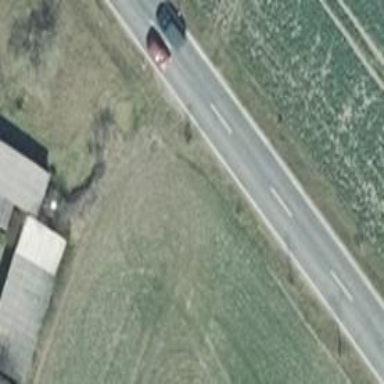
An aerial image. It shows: Secondary road with asphalt surface.